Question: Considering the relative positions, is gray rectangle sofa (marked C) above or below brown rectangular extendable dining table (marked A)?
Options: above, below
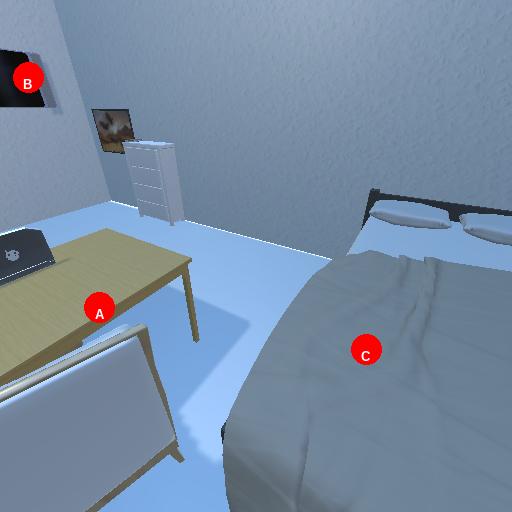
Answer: above